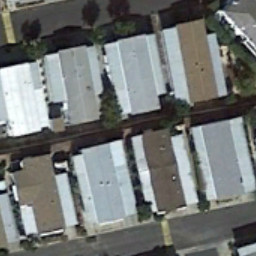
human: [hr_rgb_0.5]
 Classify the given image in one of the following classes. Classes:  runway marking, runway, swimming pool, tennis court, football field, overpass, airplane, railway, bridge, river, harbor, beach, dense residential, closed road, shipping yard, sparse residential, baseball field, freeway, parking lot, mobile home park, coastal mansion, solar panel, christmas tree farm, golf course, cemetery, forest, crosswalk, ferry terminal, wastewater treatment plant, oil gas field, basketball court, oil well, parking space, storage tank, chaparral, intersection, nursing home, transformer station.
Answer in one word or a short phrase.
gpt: mobile home park